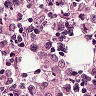
Metastatic tissue present: yes